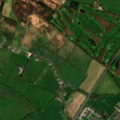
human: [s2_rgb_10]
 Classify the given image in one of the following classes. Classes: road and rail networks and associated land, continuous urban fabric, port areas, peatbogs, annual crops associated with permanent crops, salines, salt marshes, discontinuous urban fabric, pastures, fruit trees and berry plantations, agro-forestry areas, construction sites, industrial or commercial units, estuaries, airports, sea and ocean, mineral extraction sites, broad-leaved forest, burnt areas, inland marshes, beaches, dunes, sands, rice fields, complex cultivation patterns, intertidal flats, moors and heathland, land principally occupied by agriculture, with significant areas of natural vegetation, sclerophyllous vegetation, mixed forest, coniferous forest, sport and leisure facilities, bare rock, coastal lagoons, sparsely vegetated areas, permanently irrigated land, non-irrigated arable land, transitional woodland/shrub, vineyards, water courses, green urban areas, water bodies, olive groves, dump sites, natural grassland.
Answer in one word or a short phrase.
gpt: discontinuous urban fabric, sport and leisure facilities, pastures, land principally occupied by agriculture, with significant areas of natural vegetation